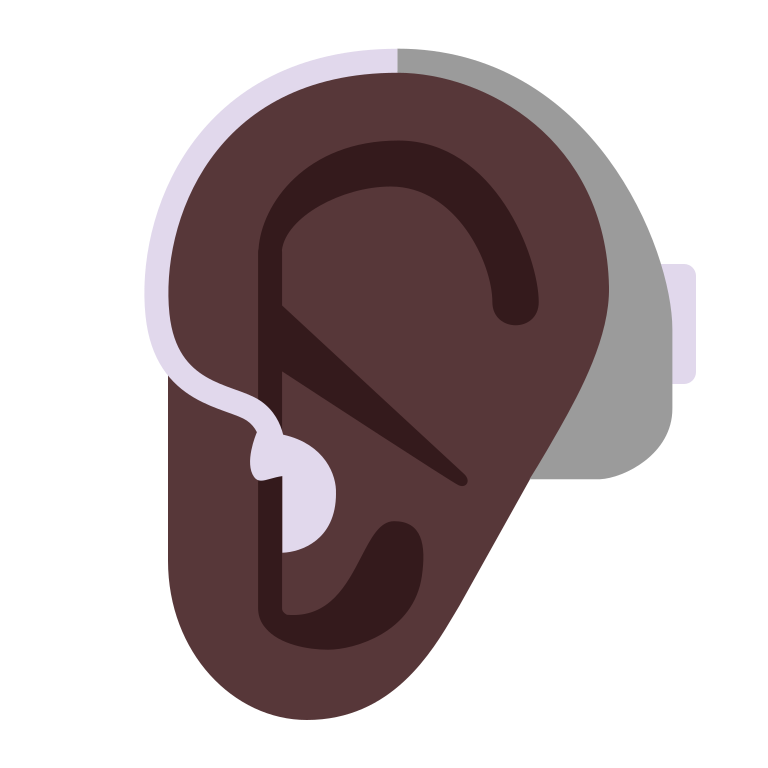
ear with hearing aid flat dark